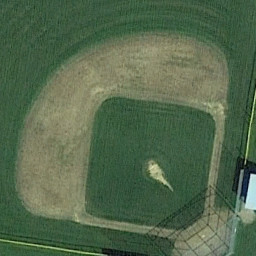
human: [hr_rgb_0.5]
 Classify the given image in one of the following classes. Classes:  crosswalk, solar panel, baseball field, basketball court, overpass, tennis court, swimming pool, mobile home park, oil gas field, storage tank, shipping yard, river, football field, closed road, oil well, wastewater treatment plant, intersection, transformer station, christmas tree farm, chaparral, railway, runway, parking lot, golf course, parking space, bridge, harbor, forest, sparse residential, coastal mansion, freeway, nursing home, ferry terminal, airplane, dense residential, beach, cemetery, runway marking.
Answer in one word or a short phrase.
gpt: baseball field